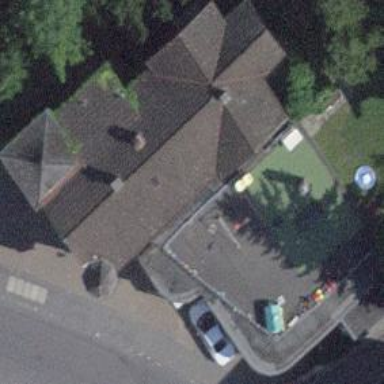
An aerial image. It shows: Building that houses bar.